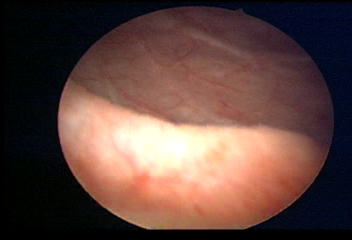
Modality: WLC
Class: Normal mucosa
Bladder cancer association: No